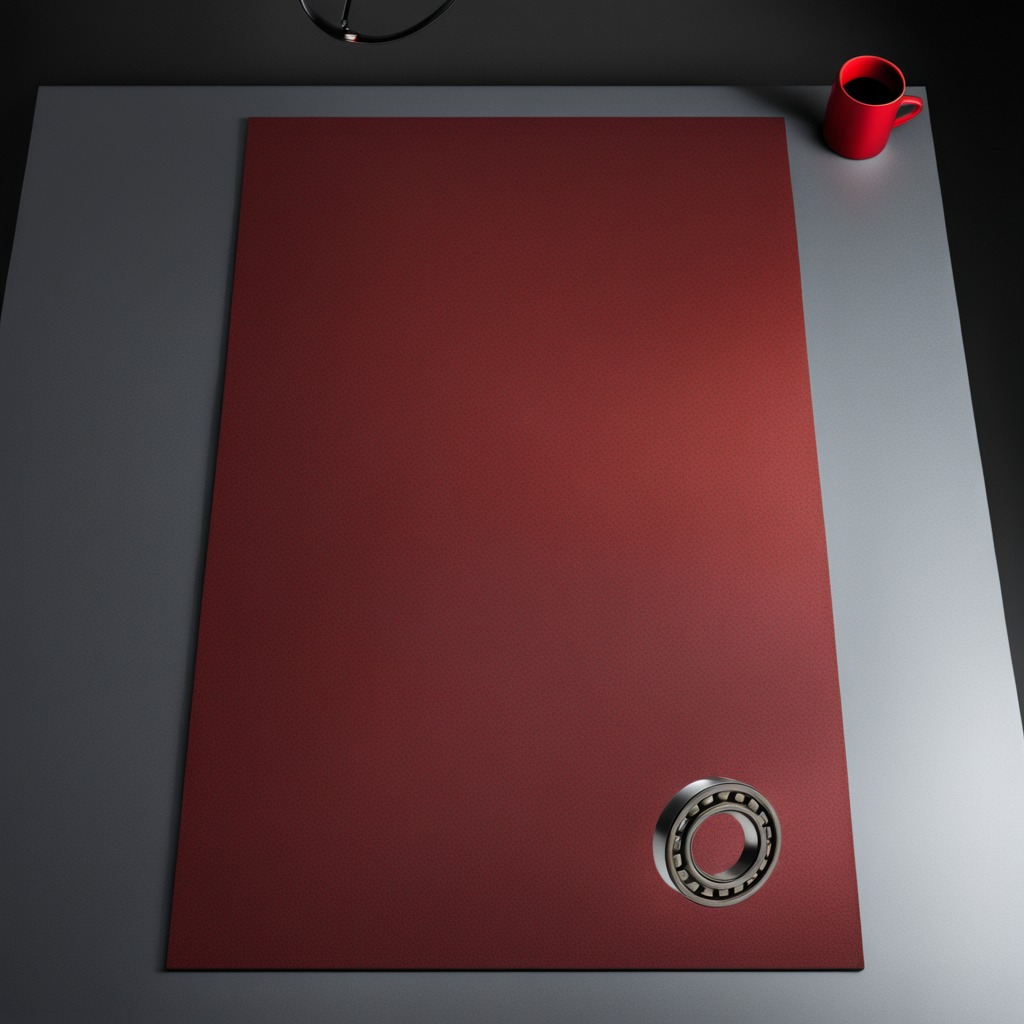
A metal ball bearing lies on the clean granite tabletop covered with a red rubber mat inside a workshop under bright overhead lighting crisp shadows high clarity worn but beneath the mat